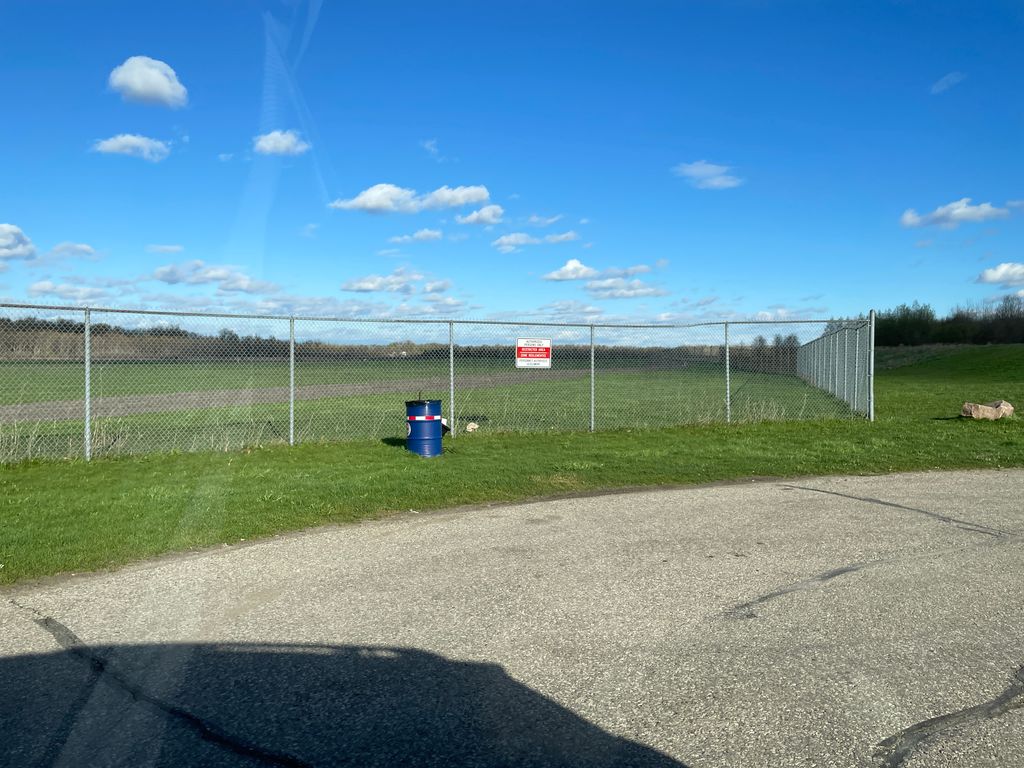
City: kitchener-waterloo